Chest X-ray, AP view. Patient: 52 years old, sex M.
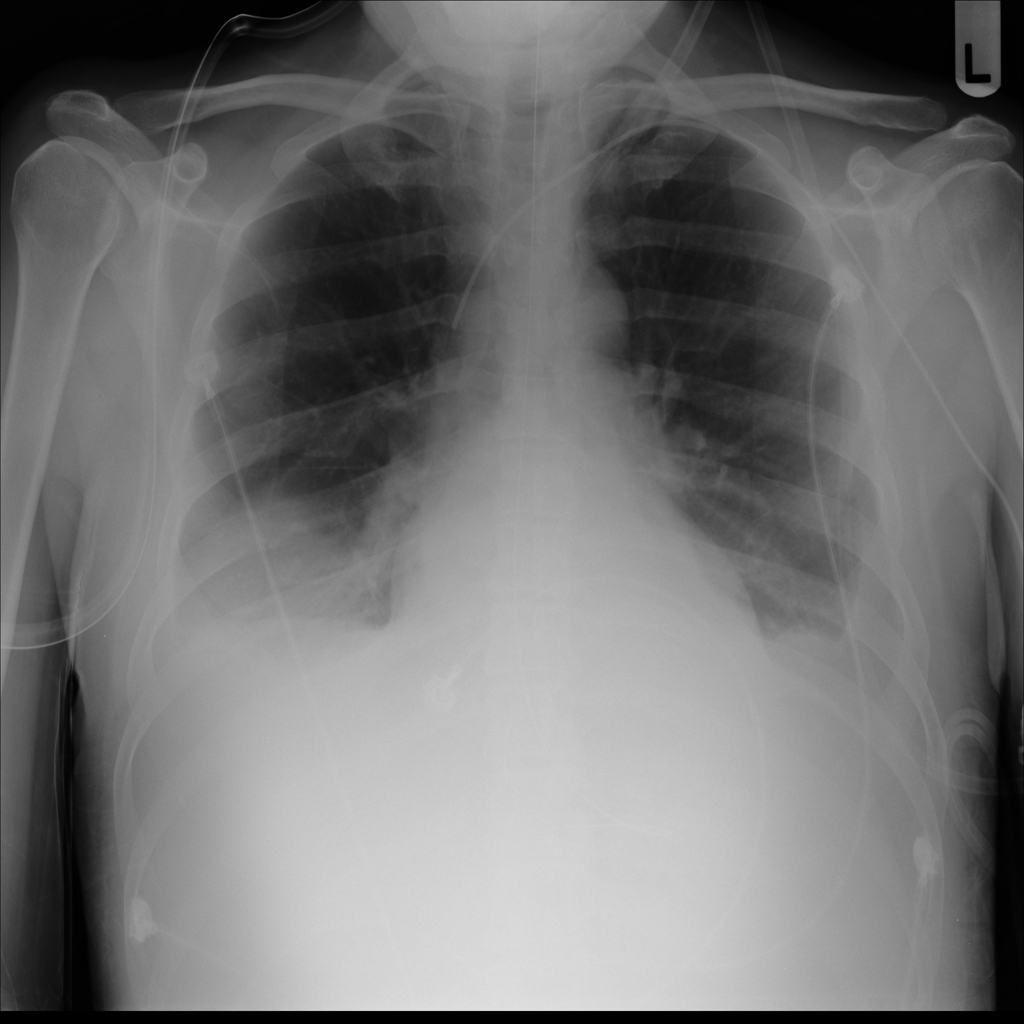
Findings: Atelectasis, Consolidation, Effusion, Infiltration